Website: macys
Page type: payment
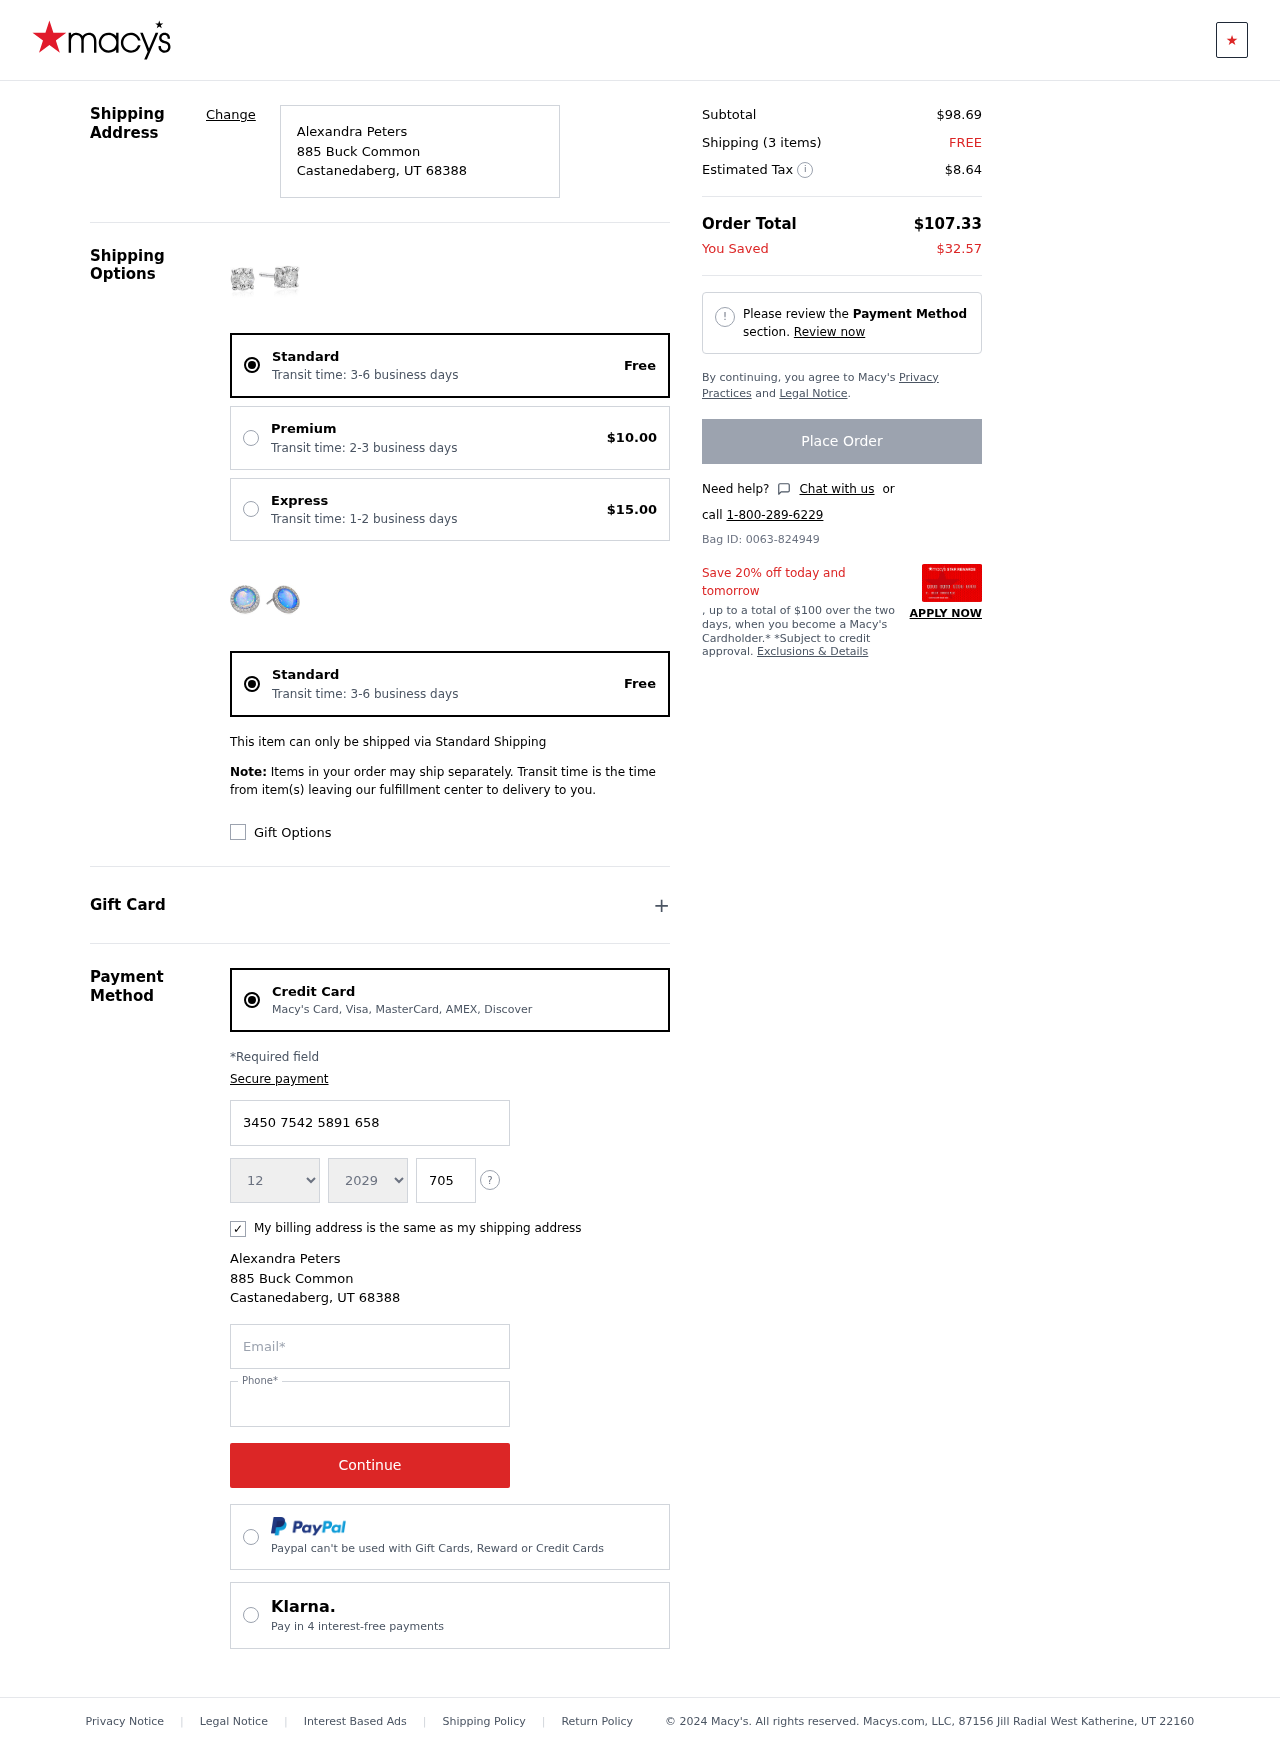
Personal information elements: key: PII_CARD_CVV
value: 7057
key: PII_CARD_EXPIRY_MONTH
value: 12
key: PII_CARD_EXPIRY_YEAR
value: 29
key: PII_CARD_NUMBER
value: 3450 7542 5891 658
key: PII_CITY
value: Castanedaberg
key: PII_EMAIL
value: alexandrapeters@yahoo.com
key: PII_FULLNAME
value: Alexandra Peters
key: PII_PHONE
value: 5905277239
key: PII_POSTCODE
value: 68388
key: PII_STATE_ABBR
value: UT
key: PII_STREET
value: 885 Buck Common
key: PII_FULLNAME2
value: Alexandra Peters
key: PII_CITY2
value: Castanedaberg
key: PII_STATE_ABBR2
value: UT
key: PII_POSTCODE_FULL
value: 68388
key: PII_POSTCODE_NUMERIC
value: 68388
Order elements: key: ORDER_DELIVERY_DATE
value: Transit time: 3-6 business days
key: ORDER_SHIPPING_STANDARD
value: Free
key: ORDER_SHIPPING_PREMIUM
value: $10.00
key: ORDER_SHIPPING_EXPRESS
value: $15.00
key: ORDER_DELIVERY_DATE2
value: Transit time: 3-6 business days
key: ORDER_SHIPPING_STANDARD2
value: Free
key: ORDER_SUBTOTAL
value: $98.69
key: ORDER_NUM_ITEMS
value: Shipping (3 items)
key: ORDER_SHIPPING_COST
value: FREE
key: ORDER_TAX
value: $8.64
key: ORDER_TOTAL
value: $107.33
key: ORDER_SAVINGS
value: $32.57
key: ORDER_ID
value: Bag ID: 0063-824949